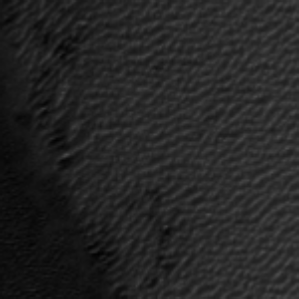
Label: frost